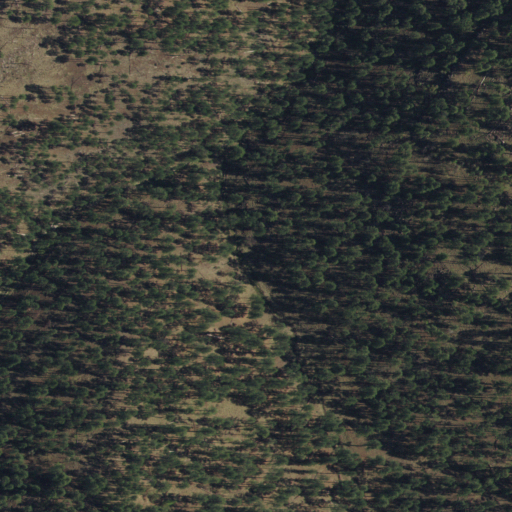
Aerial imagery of valley in New Mexico named Johnson Canyon containing evergreen forest, shrub, and grassland